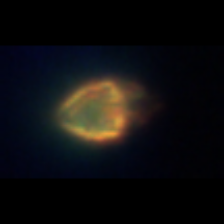
Taxon: Ciliates
Group: Other